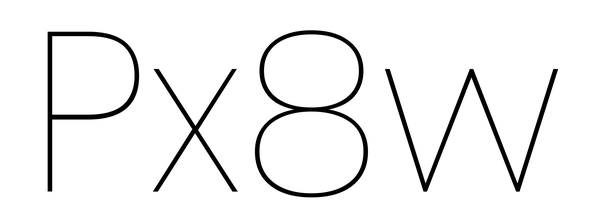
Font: Poppins-Thin